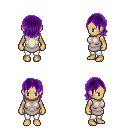
a pixel art fantasy rpg character, female body template, human, tanned skin, white tunic, white pants, purple long bangs hairstyle, four views (front, back, left, right), 2x2 character sprite sheet, small pixel art, hard edges, no anti-aliasing